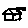
Label: house